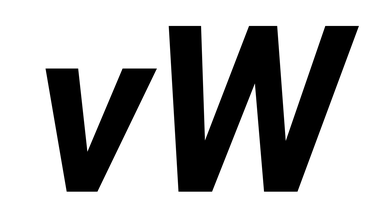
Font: Roboto-Italic_Bold_Italic